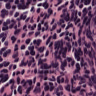
Metastatic tissue present: no